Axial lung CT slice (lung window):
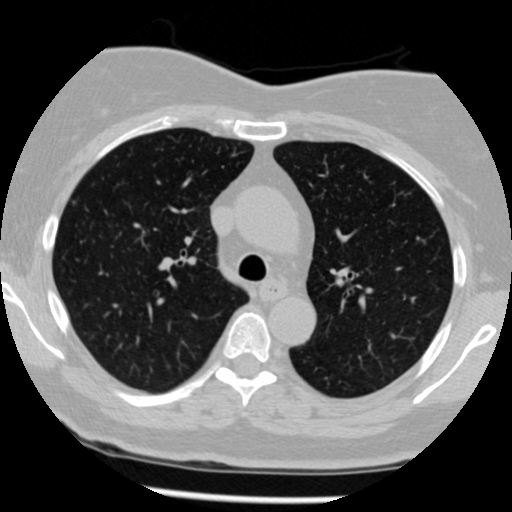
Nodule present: no